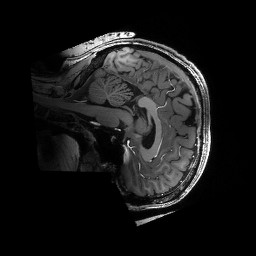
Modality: T1w
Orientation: sagittal
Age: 27
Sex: male
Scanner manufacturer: siemens
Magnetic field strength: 6.98 T
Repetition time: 3.1 s
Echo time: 0.00242 s